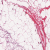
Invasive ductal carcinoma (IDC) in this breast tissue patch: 0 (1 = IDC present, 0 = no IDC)